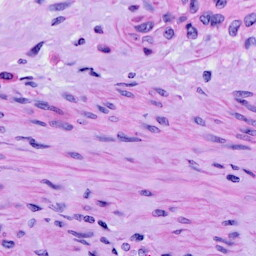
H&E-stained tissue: Cervix